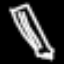
Label: pencil